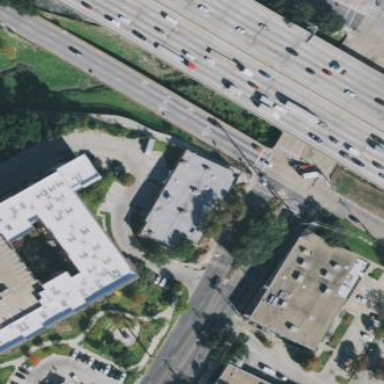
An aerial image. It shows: Commercial building.